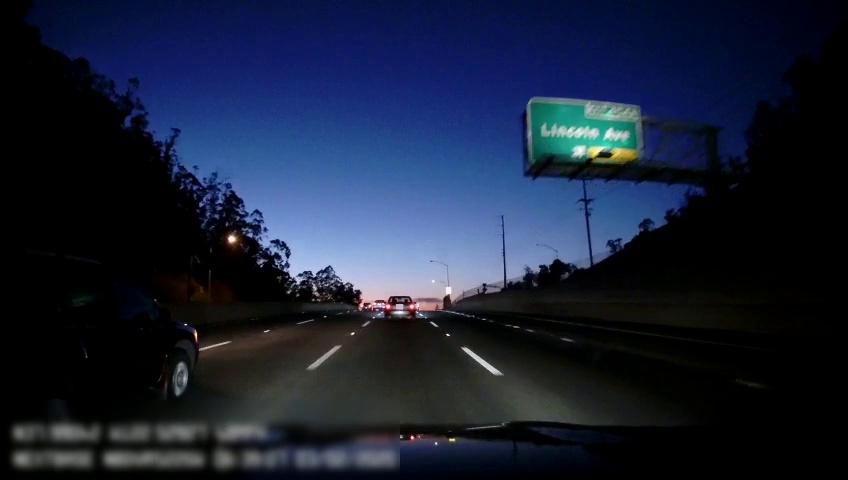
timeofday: Night
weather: Other
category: Drivable Space
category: Vehicles | Car
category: Vehicles | Truck
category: Vehicles | Car
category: Vehicles | SUV
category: Lanes | Alternate Lane
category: Lanes | Alternate Lane
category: Lanes | Current Lane
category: Lanes | Current Lane
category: Lanes | Alternate Lane
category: Lanes | Alternate Lane
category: Traffic | Signs